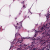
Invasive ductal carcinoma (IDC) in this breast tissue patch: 0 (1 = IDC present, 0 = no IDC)